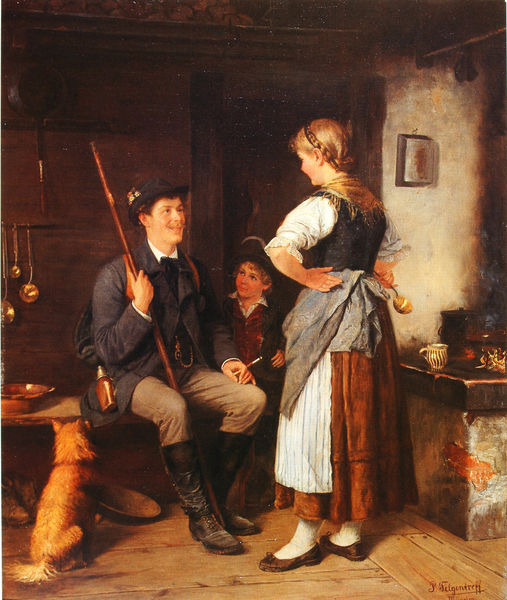
Titel: Besuch auf der Alm
Künstler: Paul Felgentreff
Standort: München
Institution: Galerie Gebhardt
Schlagwörter: feuer, gemälde, mann, menschen, mädchen, sitzen, frau, grau, holz, hut, kleid, rücken, szene, tisch, tür, zimmer, hund, tier, blond, flasche, jung, blicke, schüssel, stehen, innenraum, signatur, hütte, rauch, boden, land, familie, kind, paar, bauern, genre, ofen, stock, kanne, schalen, lächeln, schürze, schuhe, stab, bauernhof, bank, dielen, löffel, holzboden, zopf, tasse, stube, junge, lachen, knabe, bayern, bub, alpen, spazierstock, stiefel, holzdecke, dielenboden, jagd, österreich, tracht, besuch, küche, ehepaar, zigarette, jäger, gewehr, geflochten, wanderer, kochen, anker, kelle, sohn, dirndl, herd, janker, kellen, schöpflöffel, gast, förster, hirt, kochstelle, scheisse, mundstück, fesder, 19. jahrhundert, schöpfkellen, schüsselö, kochherd, felgentreff, zimmet